Question: I am using android studio 2.3 and I just don't see no emulator in the design view. When I try to drag and drop any widget like textview, it doesn't works and not appears. (I have pasted a link to the image below:)
I tried pasting a code for textview but that too, the textview isn't visible and I just see a plus sign on the top right.
Look at screenshot below:

Please tell me how to fix this issue.
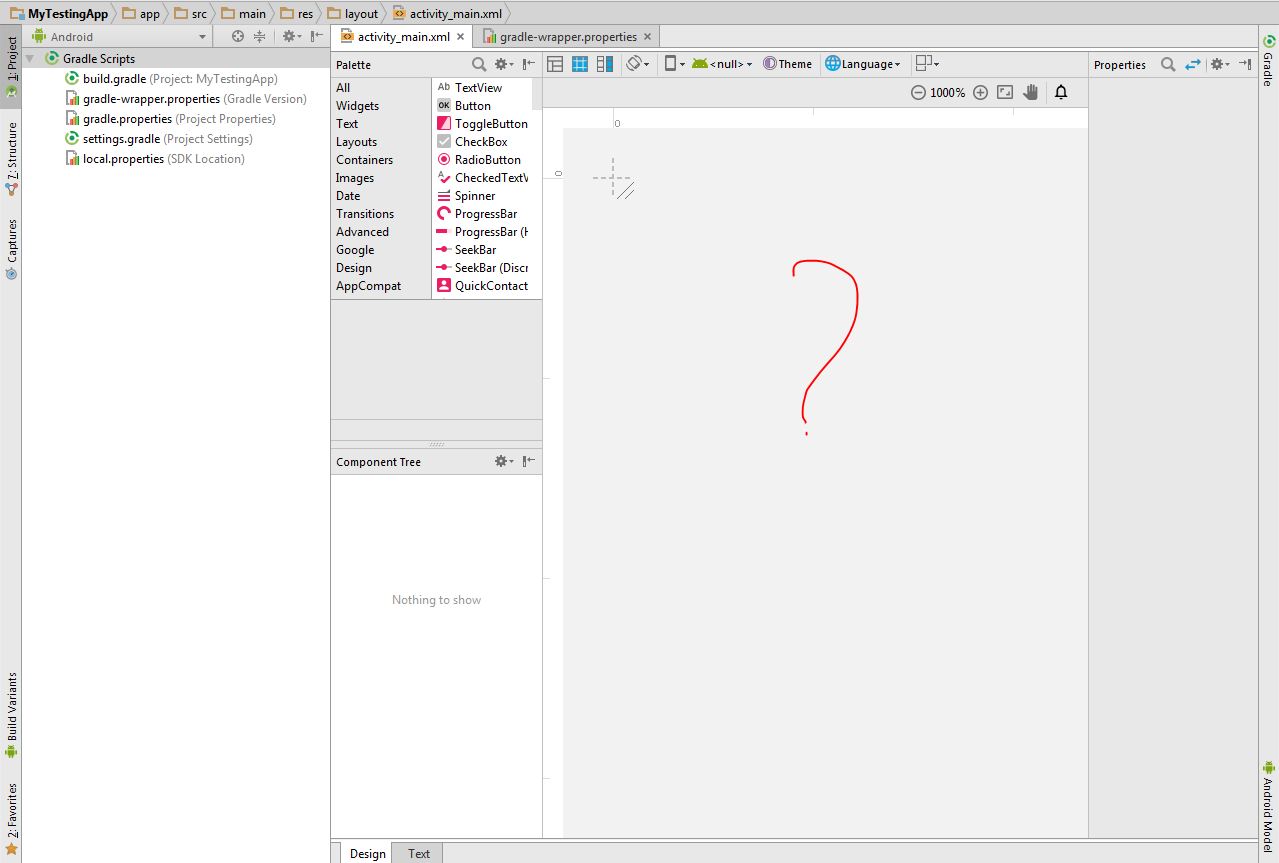
Answer: It's there. With a 'zoom in level 1000%' you can only see that screen. please. Then pick a device, and API level. it seems it's 'null'.